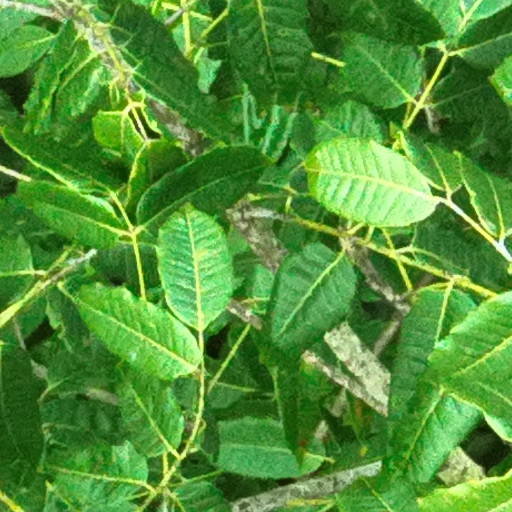
Species: Astronium graveolens
GBIF accepted scientific name: Astronium graveolens
Crown area (m\u00b2): 109.018